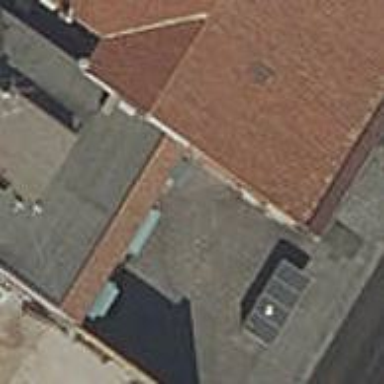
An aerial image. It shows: Beauty shop.